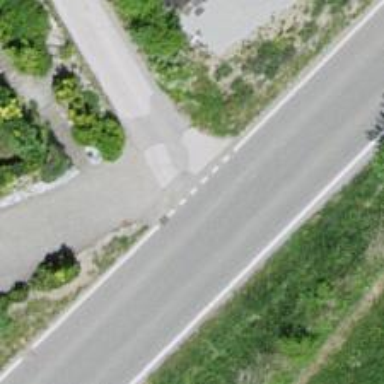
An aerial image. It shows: Tertiary road with asphalt surface.